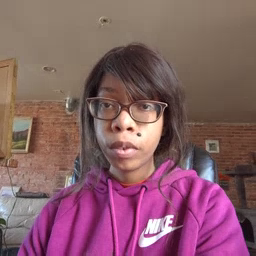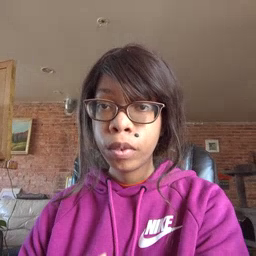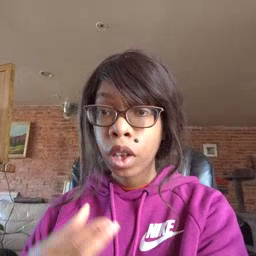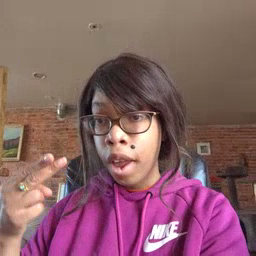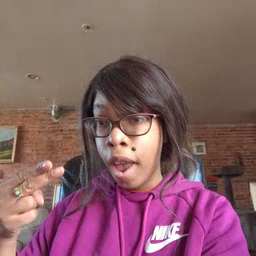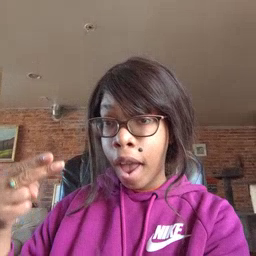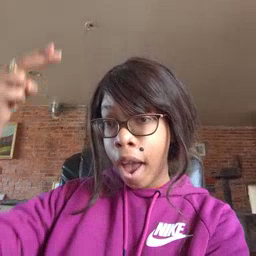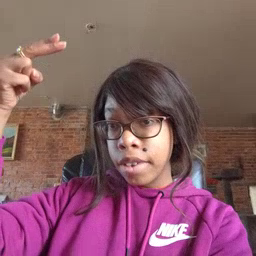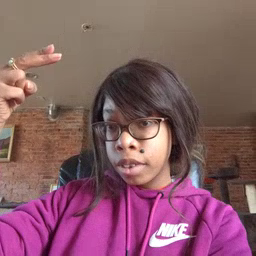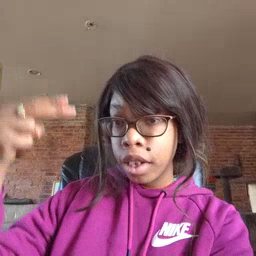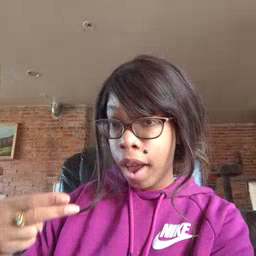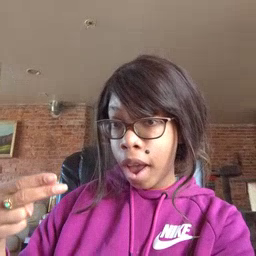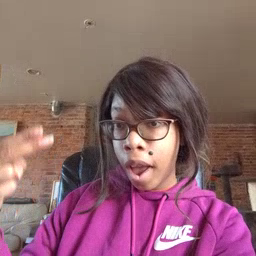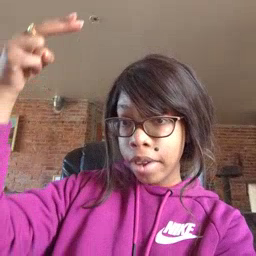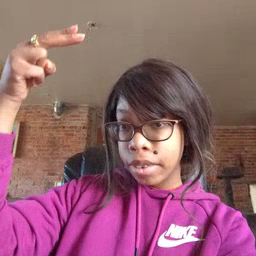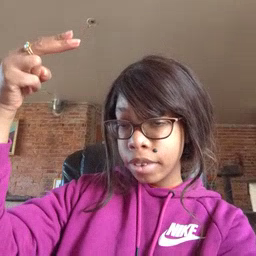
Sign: high